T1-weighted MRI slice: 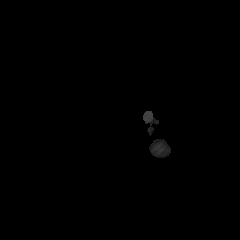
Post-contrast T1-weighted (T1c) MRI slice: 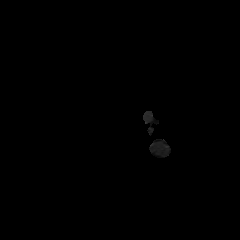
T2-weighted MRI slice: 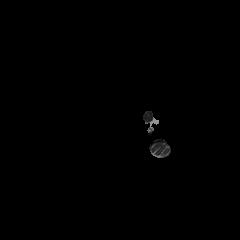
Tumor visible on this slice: no